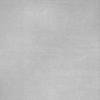
Label: dusty